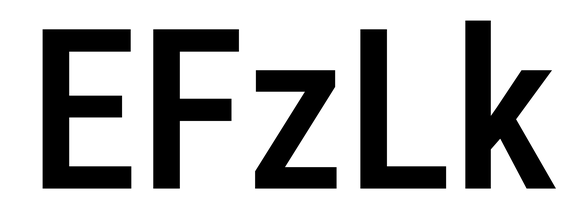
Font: Roboto_Condensed_Medium